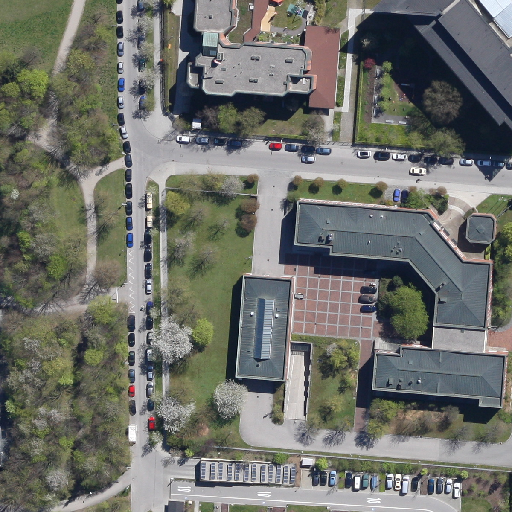
Referring expression: van